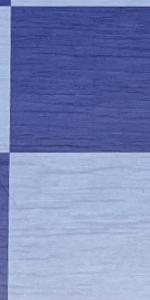
Label: Empty